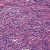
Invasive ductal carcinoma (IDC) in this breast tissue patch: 1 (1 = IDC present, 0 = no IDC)